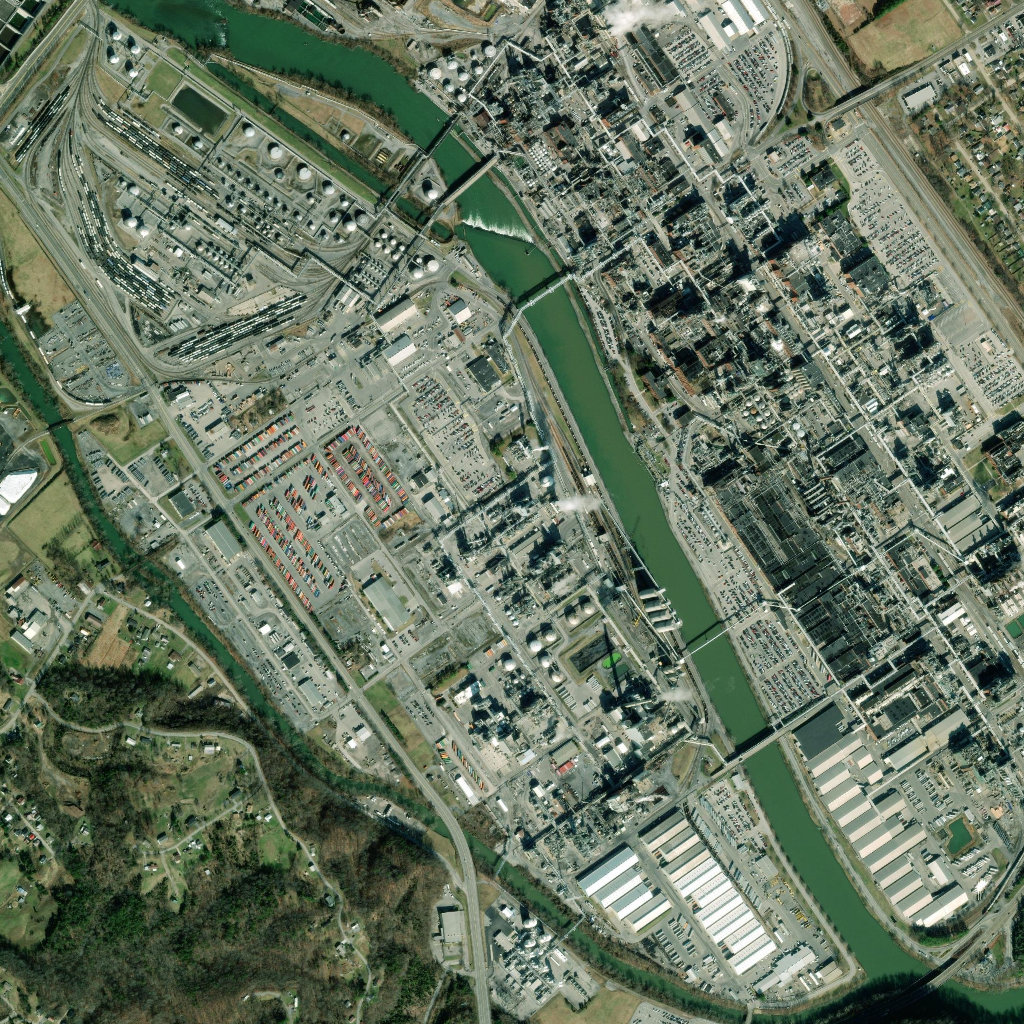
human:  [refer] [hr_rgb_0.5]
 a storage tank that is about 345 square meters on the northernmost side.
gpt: <box>[[47, 4, 48, 5, 0]]</box>

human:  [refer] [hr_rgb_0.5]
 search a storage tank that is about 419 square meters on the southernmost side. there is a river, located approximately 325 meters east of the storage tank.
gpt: <box>[[49, 64, 50, 65, 0]]</box>

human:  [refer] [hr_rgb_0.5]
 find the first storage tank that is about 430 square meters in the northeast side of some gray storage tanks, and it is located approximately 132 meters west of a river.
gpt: <box>[[57, 58, 57, 60, 0]]</box>